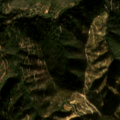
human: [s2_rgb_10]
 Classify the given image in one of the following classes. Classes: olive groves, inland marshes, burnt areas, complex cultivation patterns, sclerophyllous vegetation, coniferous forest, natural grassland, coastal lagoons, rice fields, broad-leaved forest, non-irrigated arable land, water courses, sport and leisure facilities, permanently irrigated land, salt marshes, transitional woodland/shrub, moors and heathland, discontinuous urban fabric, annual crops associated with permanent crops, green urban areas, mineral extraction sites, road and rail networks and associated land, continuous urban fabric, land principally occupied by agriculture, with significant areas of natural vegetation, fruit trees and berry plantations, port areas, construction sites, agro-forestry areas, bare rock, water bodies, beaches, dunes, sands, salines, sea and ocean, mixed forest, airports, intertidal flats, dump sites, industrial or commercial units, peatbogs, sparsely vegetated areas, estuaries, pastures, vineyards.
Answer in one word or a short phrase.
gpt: broad-leaved forest, sclerophyllous vegetation, transitional woodland/shrub